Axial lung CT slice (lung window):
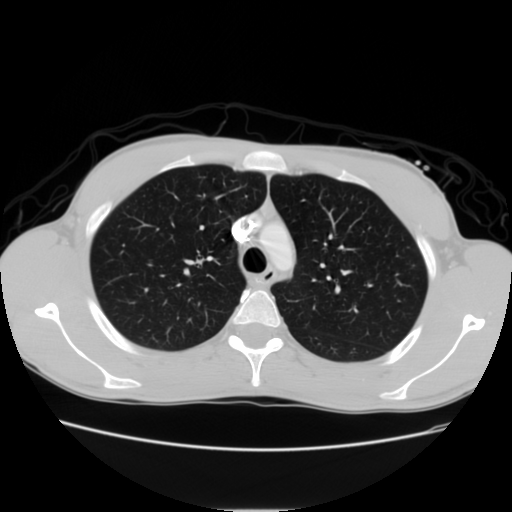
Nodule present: no